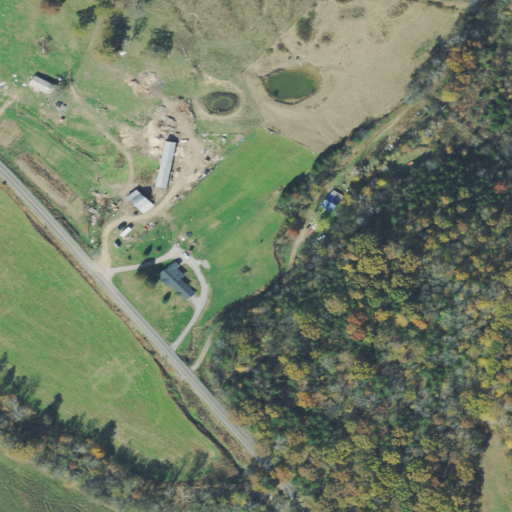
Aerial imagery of valley in Tennessee named Hall Hollow containing pasture, mixed forest, open development, deciduous forest, evergreen forest, medium intensity development, low intensity development, and cultivated crops